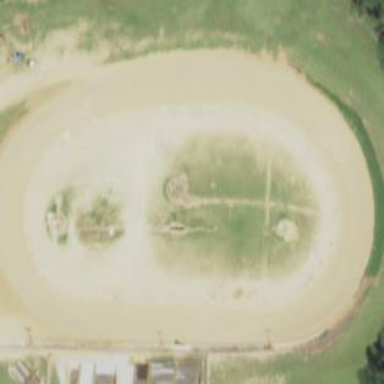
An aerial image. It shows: Dirt raceway for motor sports.